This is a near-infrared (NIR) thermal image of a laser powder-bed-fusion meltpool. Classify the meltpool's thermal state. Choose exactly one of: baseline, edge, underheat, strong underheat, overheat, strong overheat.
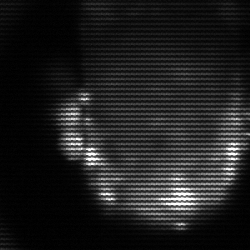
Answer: baseline